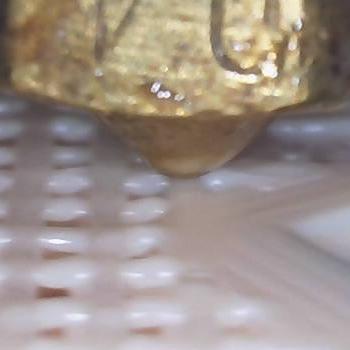
Flow rate: 158%